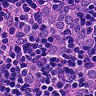
Metastatic tissue present: yes